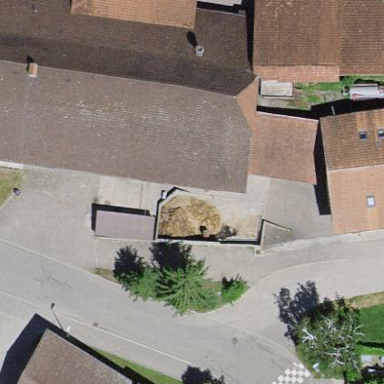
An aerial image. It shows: Farm building.